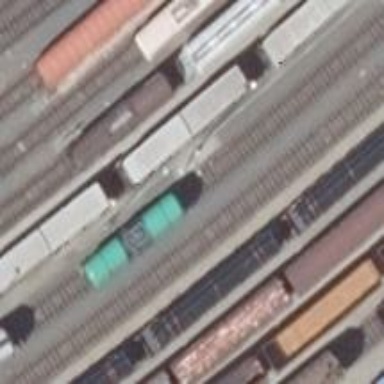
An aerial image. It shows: Rail yard with electrified contact lines for the railway.